六年级 · 算术
 直接写出得数.
$\frac{4}{5} \times \frac{1}{2}=\quad \frac{4}{5} \div \frac{1}{5}=\quad \frac{1}{8}+\frac{1}{8} \times 8=$
$40 \%+25 \%=$
$\frac{6}{7} \div \frac{6}{7}=\quad 3.6 \times \frac{7}{9}=\quad \frac{7}{11} \div \frac{11}{7} \times \frac{1}{3} \times 0=\quad 42 \% \times \frac{1}{3}=$

五、脱式计算 (12 分)
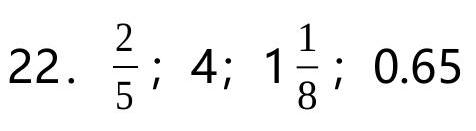
答案:
解析: